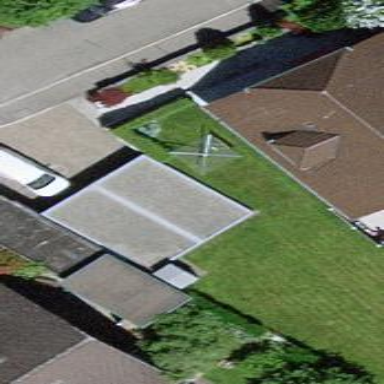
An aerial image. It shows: Group of garages.